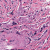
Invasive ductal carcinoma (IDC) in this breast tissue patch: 0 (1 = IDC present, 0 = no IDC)